Question: I am using <URL> and I am finding that it is not filling the parent view even though the layout XML is specifying it to do so.
Here is an image of what I mean:

Here is the layout XML:
'''
<?xml version="1.0" encoding="utf-8"?>
<RelativeLayout xmlns:android="http://schemas.android.com/apk/res/android"
android:orientation="vertical"
android:layout_width="fill_parent"
android:layout_height="fill_parent"
android:background="#<PHONE>">
<LinearLayout
android:orientation="vertical"
android:layout_alignParentBottom="true"
android:layout_width="fill_parent"
android:layout_height="wrap_content">
<LinearLayout
android:layout_width="fill_parent"
android:layout_height="wrap_content"
android:orientation="horizontal"
android:paddingTop="5dp"
android:paddingBottom="5dp"
android:background="@drawable/picker_bar">
<Button
android:id="@+id/repeatButton"
android:textColor="#FFF"
android:layout_gravity="center_vertical"
android:layout_width="wrap_content"
android:layout_height="wrap_content"
android:background="@drawable/picker_button_selected"
android:paddingTop="8dp"
android:paddingBottom="8dp"
android:paddingLeft="15dp"
android:paddingRight="15dp"
android:layout_marginLeft="7dp"
android:gravity="center"
android:textSize="16sp"
android:text="Repeat"/>
<Button
android:id="@+id/DelayButton"
android:layout_gravity="center_vertical"
android:layout_width="wrap_content"
android:layout_height="wrap_content"
android:background="@drawable/picker_button_unselected"
android:paddingTop="8dp"
android:textColor="#FFF"
android:paddingBottom="8dp"
android:paddingLeft="15dp"
android:paddingRight="15dp"
android:layout_marginLeft="10dp"
android:gravity="center"
android:textSize="16sp"
android:text="Delay"/>
<Button
android:id="@+id/doneButton"
android:layout_marginLeft="10dp"
android:layout_gravity="center_vertical"
android:layout_width="wrap_content"
android:layout_height="wrap_content"
android:background="@drawable/picker_button_unselected"
android:textColor="#FFF"
android:paddingTop="8dp"
android:paddingBottom="8dp"
android:paddingLeft="15dp"
android:paddingRight="15dp"
android:gravity="center"
android:textSize="16sp"
android:text="Done"/>
</LinearLayout>
<include layout="@layout/repeat_view"/>
<include layout="@layout/delay_view"/>
</LinearLayout>
</RelativeLayout>
'''
Here is the repeat/delay view XML (they are both pretty much the same):
'''
<?xml version="1.0" encoding="utf-8"?>
<LinearLayout
xmlns:android="http://schemas.android.com/apk/res/android"
android:id="@+id/wheelRepeat"
android:layout_height="wrap_content"
android:orientation="vertical"
android:background="@drawable/layout_bg"
android:layout_width="fill_parent">
<LinearLayout
android:layout_height="wrap_content"
android:layout_gravity="center_horizontal"
android:layout_width="fill_parent"
android:paddingTop="4dp"
android:paddingBottom="4dp"
android:orientation="horizontal">
<desiderata.ihunt.resources.WheelView
android:id="@+id/activeRepeat"
android:layout_height="wrap_content"
android:layout_width="wrap_content"
android:layout_gravity="center_vertical"
android:layout_weight="1"/>
<desiderata.ihunt.resources.WheelView
android:id="@+id/minsRepeat"
android:layout_height="wrap_content"
android:layout_width="wrap_content"
android:layout_gravity="center_vertical"
android:layout_weight="2"/>
<desiderata.ihunt.resources.WheelView
android:id="@+id/secsRepeat"
android:layout_height="wrap_content"
android:layout_width="wrap_content"
android:layout_gravity="center_vertical"
android:layout_weight="2"/>
</LinearLayout>
</LinearLayout>
'''
Here is how I'm adding the view:
'''
protected void onCreate(Bundle savedInstanceState) {
super.onCreate(savedInstanceState);
setContentView(R.layout.settings);
...
'''
I've looked through the WheelView source, but it's not obvious where the width of the entire control is being set and if the wheel control is somehow also controlling the width of the parent layout.
This is running on the latest SDK. Is there something obvious that I am missing?
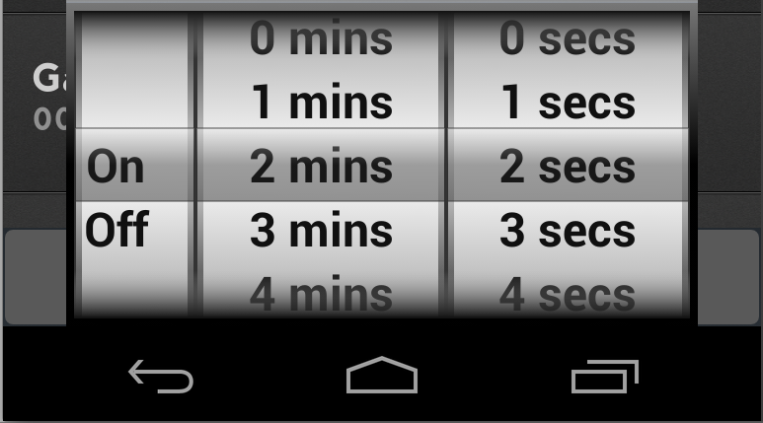
Answer: The 'LinearLayout' which contains the three 'desiderata.ihunt.resources.WheelView' has 'android:layout_width="fill_parent"', but the WheelViews themselves have:
'''
android:layout_height="wrap_content"
android:layout_width="wrap_content"
'''
That being said and if I understand the question correctly means, that if the width of the three Wheels is less that the width of the 'parent' (in this case the 'LinearLayout' which contains the three 'desiderata.ihunt.resources.WheelView') - then you'll have to either strech the Wheels of fill the 'LinearLayout' with a solid color (black for example) to hide what's behind it.